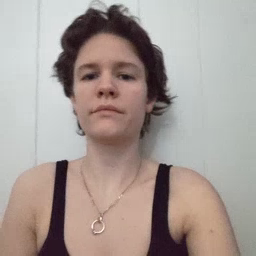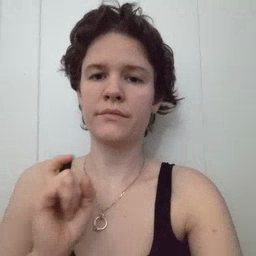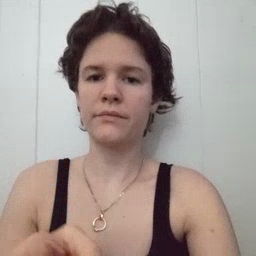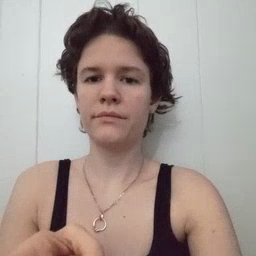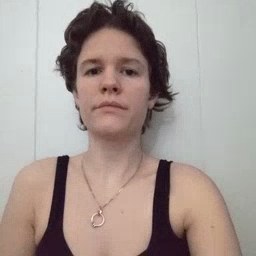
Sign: give